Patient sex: M
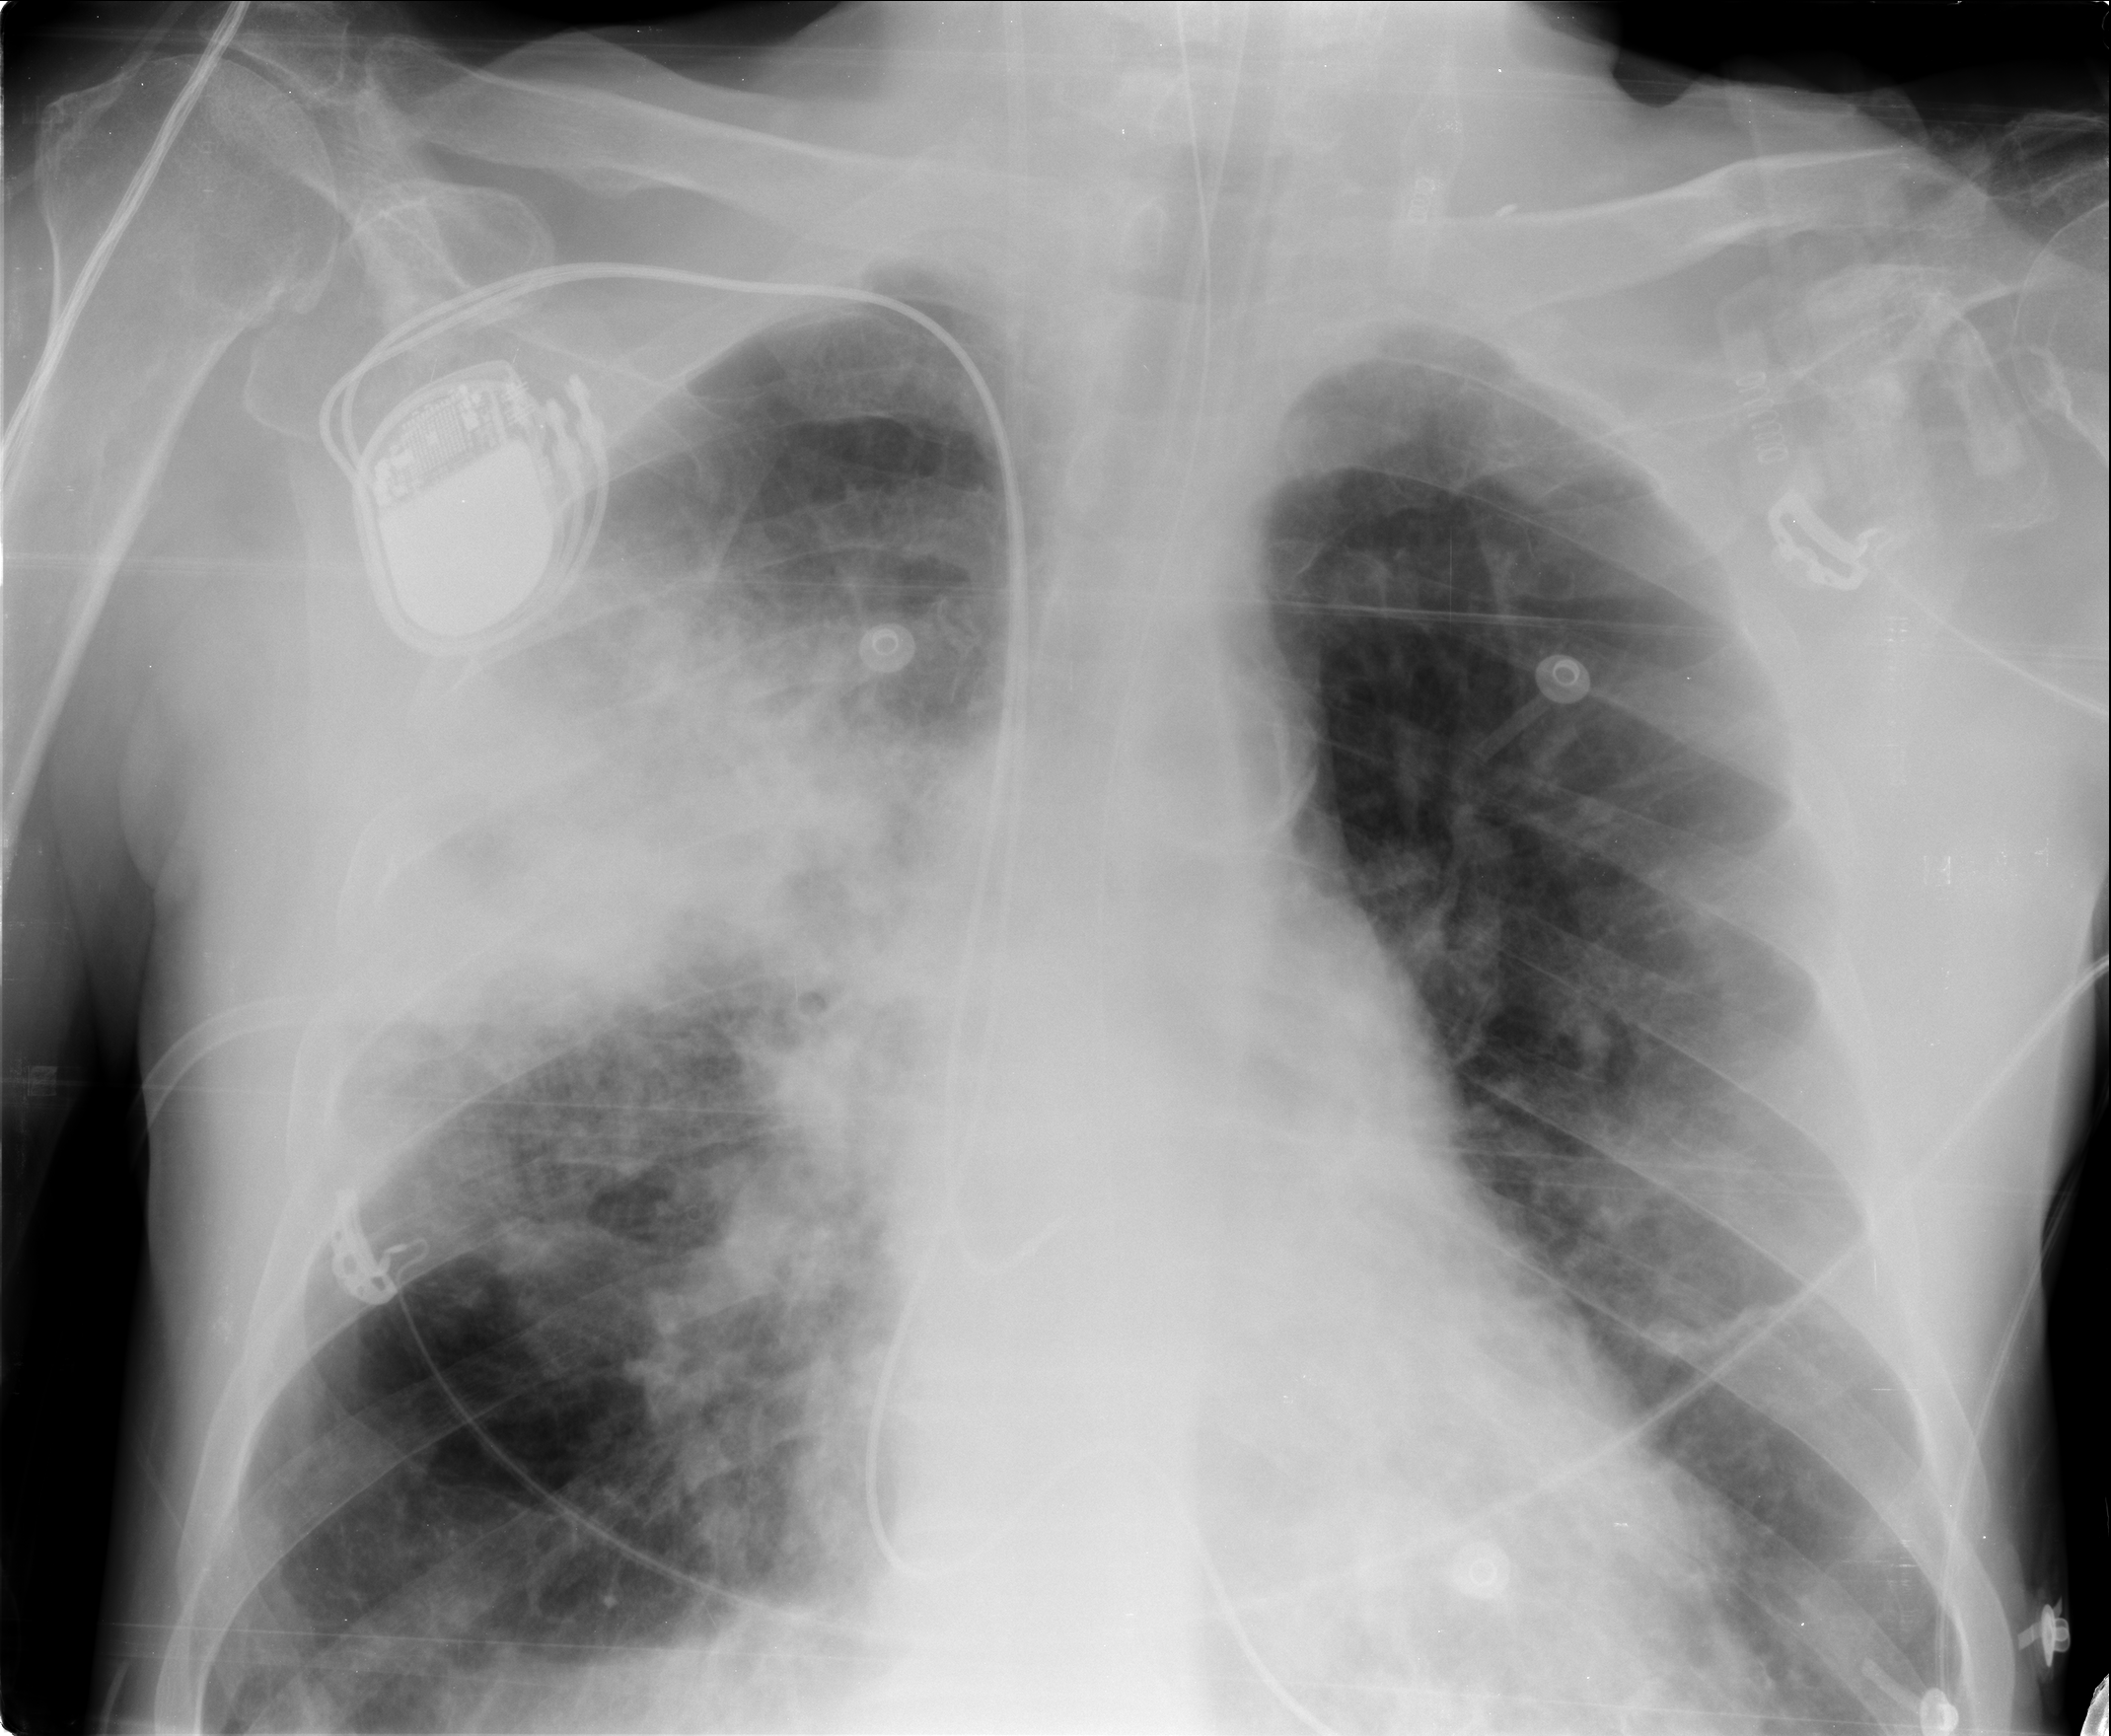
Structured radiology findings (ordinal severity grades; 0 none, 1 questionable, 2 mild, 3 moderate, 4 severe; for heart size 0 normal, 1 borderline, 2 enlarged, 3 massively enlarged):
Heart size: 1
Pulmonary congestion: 0
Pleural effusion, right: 0
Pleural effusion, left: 0
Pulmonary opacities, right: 4
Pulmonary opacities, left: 0
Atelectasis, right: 3
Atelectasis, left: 0